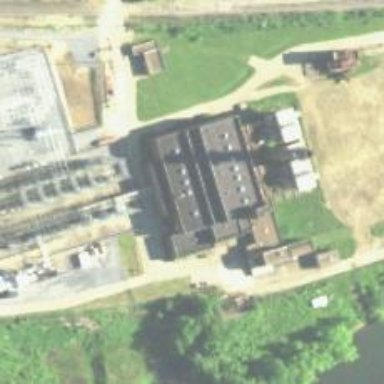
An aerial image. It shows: Steam turbine generator.